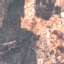
Land use / land cover: HerbaceousVegetation